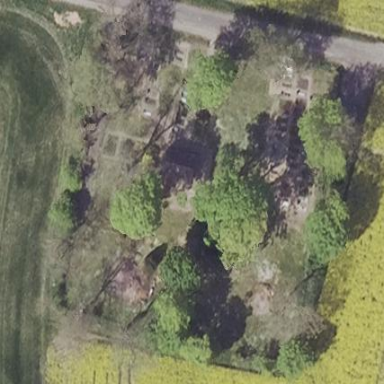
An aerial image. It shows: Cemetery.